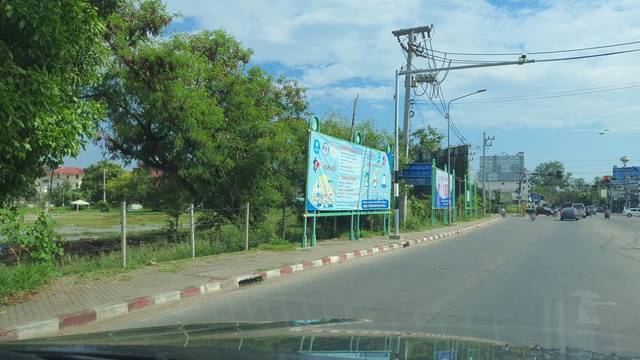
Region: Thailand
Coordinates: 18.804, 98.995